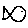
Label: fish